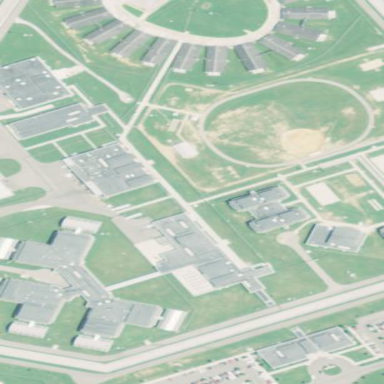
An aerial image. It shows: Prison surrounded by fence.